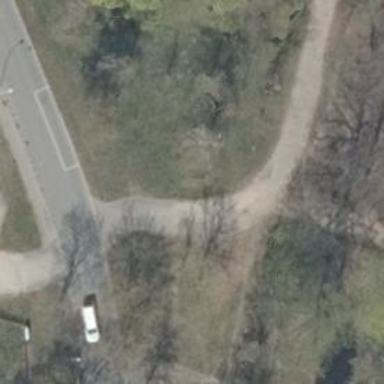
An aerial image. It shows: Service road.